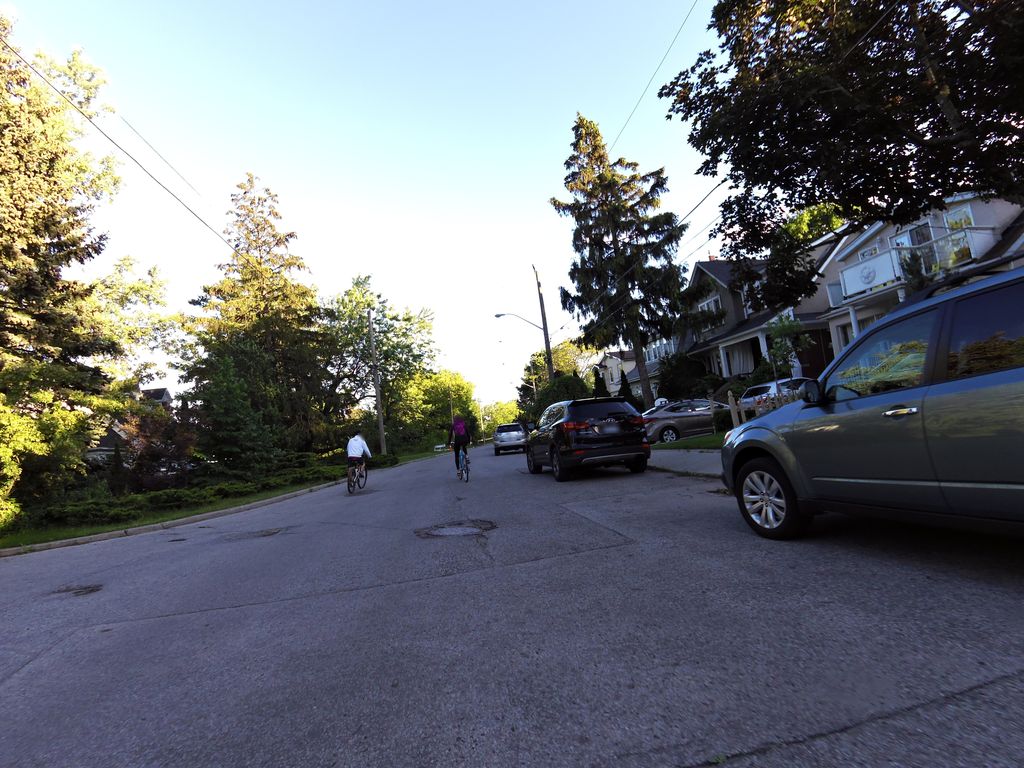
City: toronto